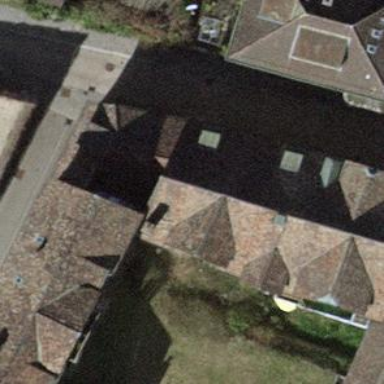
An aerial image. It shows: House with mansard roof.